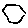
Label: hexagon